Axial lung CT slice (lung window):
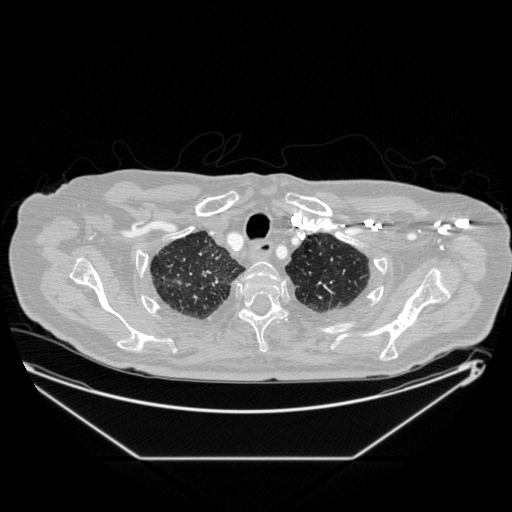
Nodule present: no